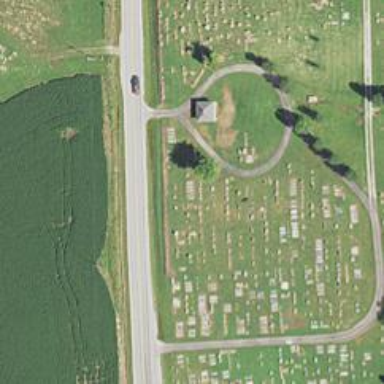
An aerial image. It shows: Cemetery.